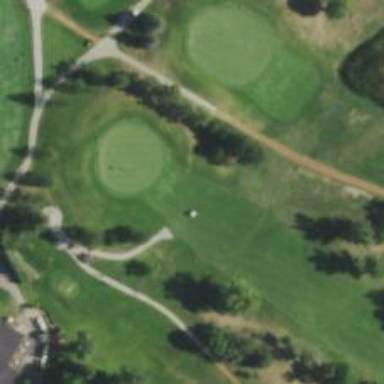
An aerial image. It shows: View of golf hole.